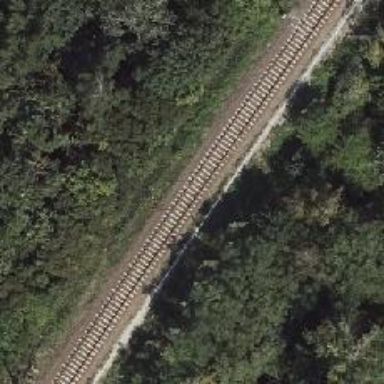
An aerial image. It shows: Railway signal.